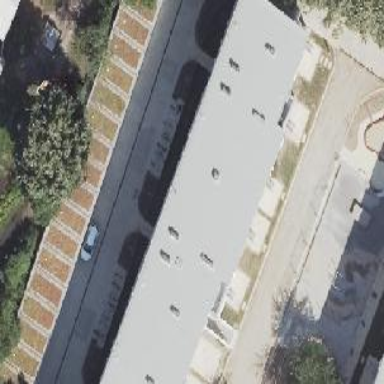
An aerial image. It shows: Group of garages.